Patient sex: M
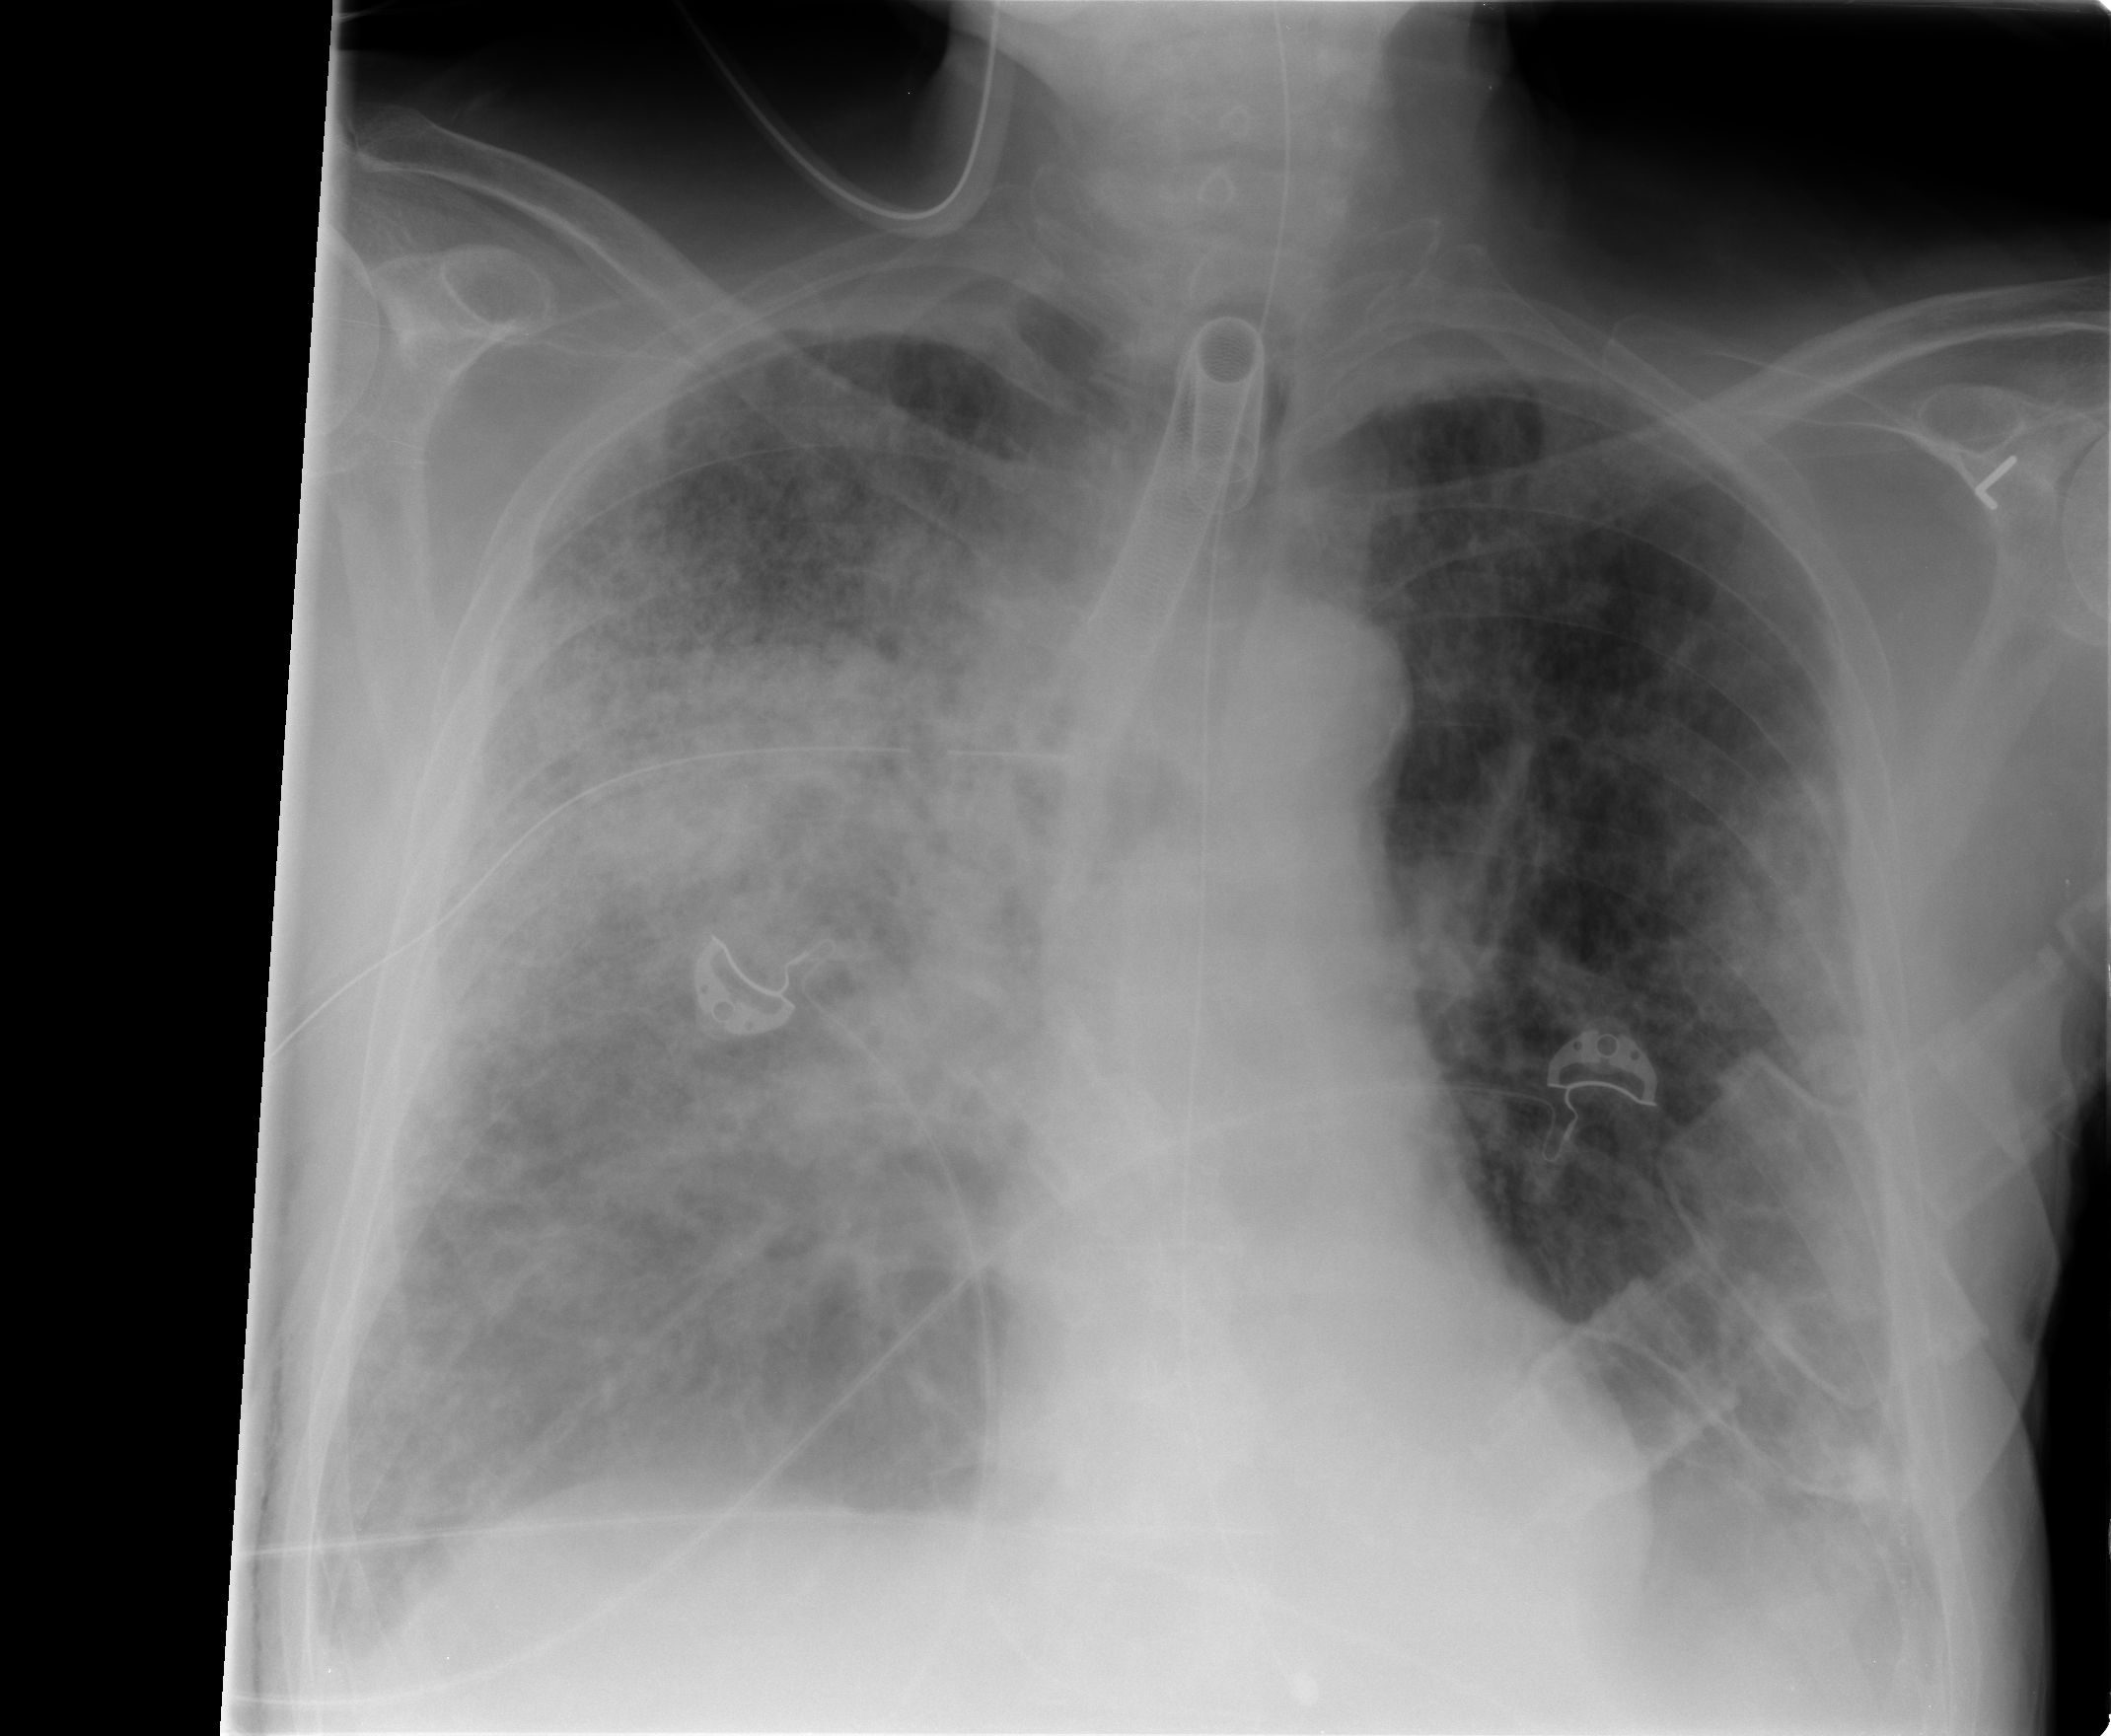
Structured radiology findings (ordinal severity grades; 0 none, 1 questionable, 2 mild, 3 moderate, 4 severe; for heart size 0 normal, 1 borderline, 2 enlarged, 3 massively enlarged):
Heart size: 0
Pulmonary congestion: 2
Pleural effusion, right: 2
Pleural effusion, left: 2
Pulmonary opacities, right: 4
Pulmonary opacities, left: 1
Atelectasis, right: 3
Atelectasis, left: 2